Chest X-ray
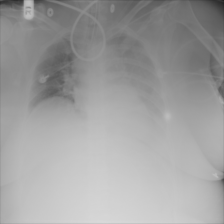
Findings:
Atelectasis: positive
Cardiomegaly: negative
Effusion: negative
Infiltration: negative
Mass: negative
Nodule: negative
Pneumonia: negative
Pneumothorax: negative
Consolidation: negative
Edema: negative
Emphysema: negative
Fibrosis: negative
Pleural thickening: negative
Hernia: negative